Field crop: maize
Growth stage: 2
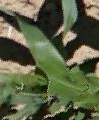
Species: maize